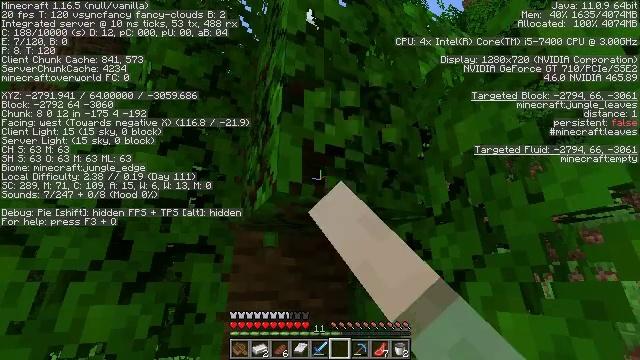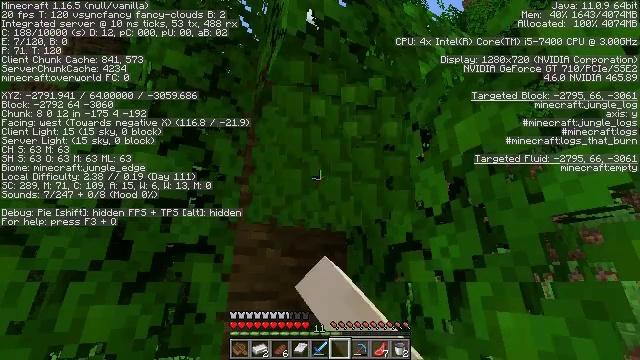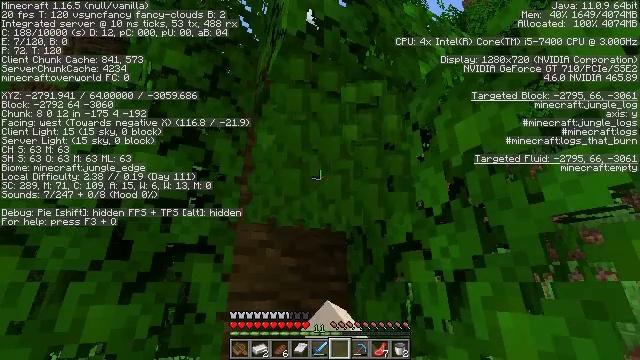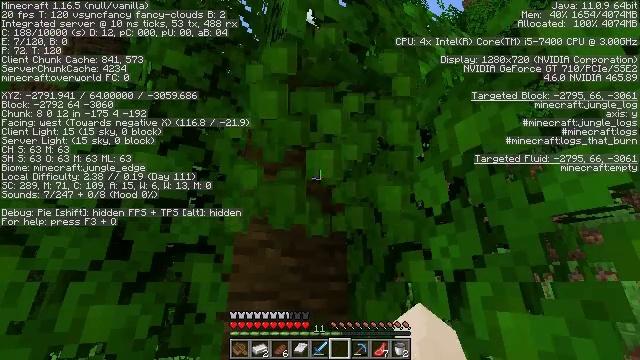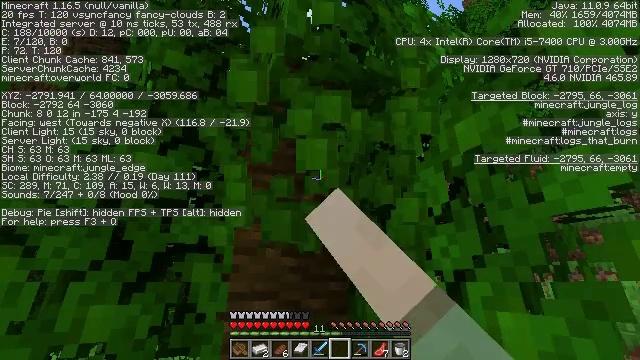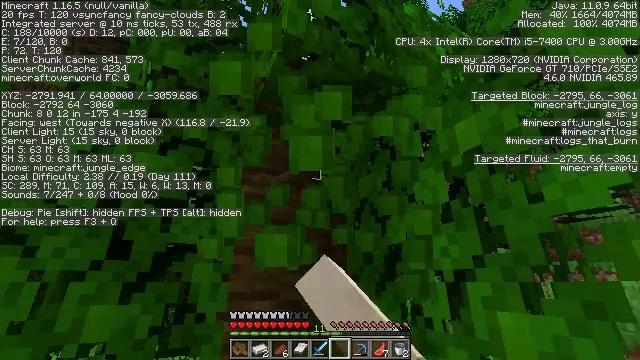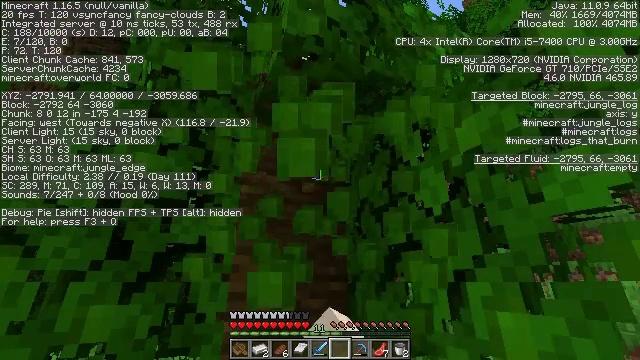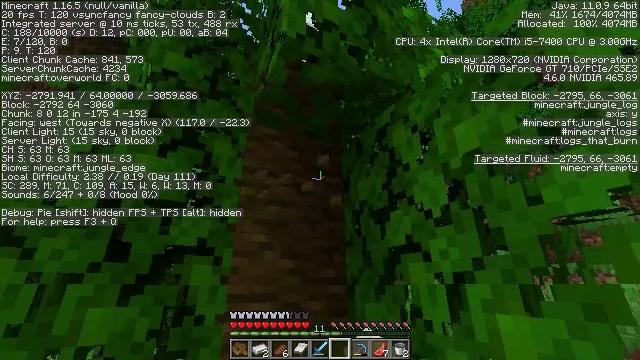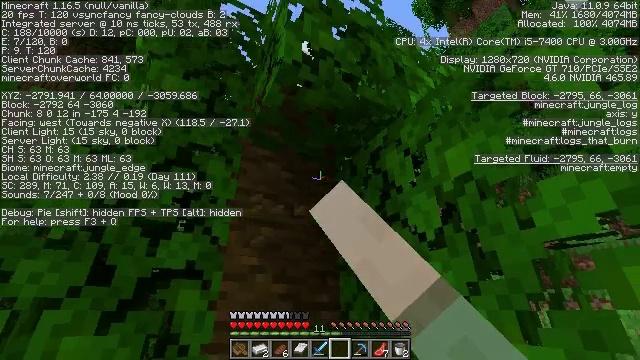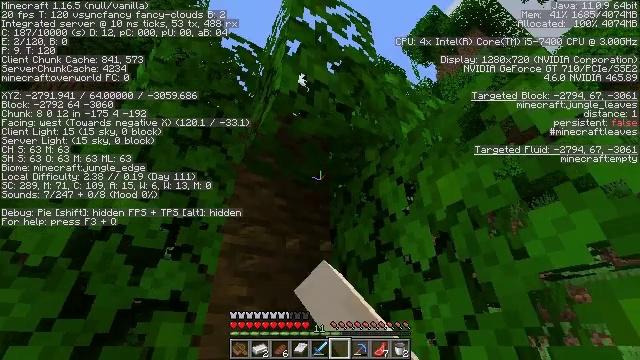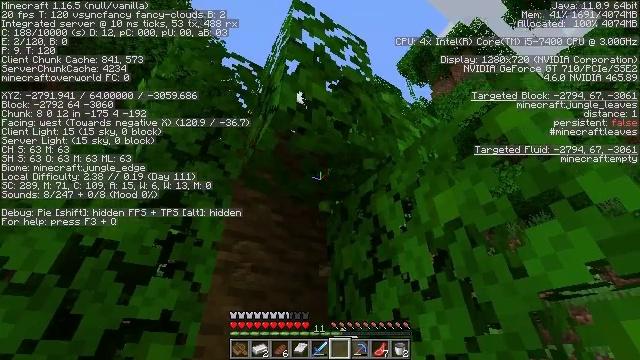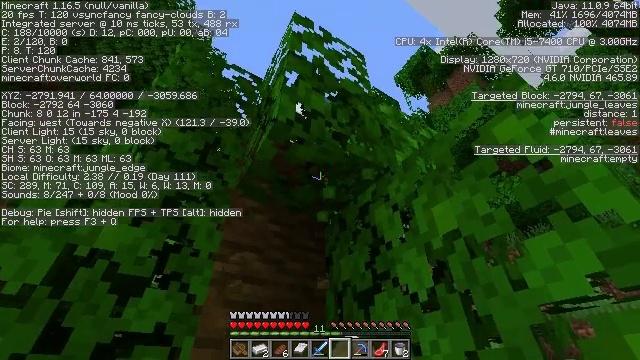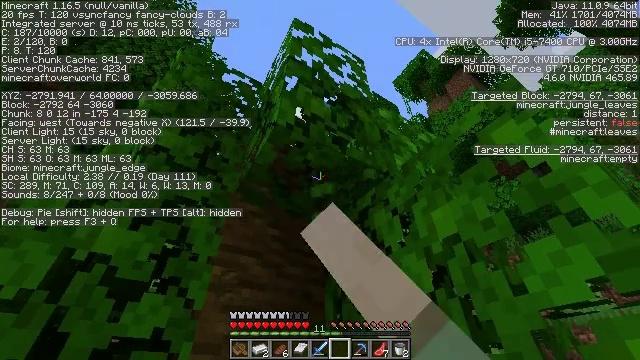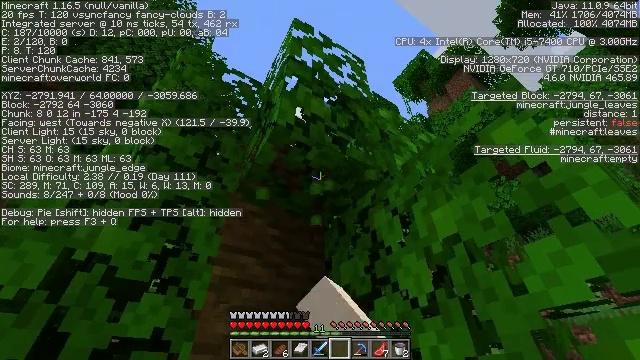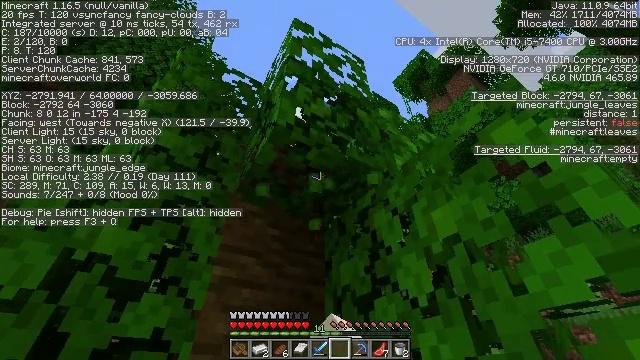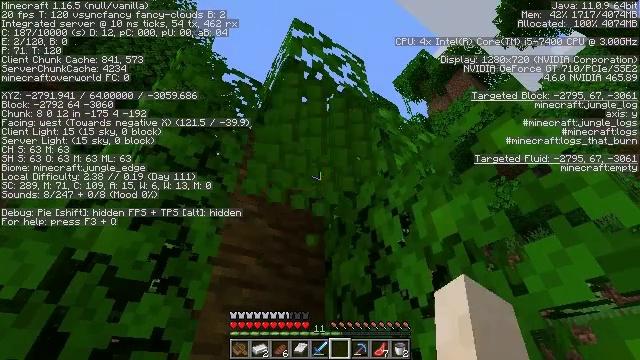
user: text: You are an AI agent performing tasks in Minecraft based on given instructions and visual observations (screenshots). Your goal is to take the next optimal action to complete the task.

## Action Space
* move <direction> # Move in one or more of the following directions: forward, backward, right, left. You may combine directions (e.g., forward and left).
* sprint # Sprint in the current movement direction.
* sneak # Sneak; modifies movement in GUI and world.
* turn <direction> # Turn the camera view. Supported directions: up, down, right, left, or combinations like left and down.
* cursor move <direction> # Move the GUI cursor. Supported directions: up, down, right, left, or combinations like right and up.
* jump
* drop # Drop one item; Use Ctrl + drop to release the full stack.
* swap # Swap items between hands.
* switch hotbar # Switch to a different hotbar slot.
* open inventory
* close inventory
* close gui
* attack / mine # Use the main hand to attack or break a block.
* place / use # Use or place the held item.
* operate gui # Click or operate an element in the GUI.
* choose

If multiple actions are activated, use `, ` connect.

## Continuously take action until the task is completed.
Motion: motion action
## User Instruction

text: Mine the jungle leaves to get saplings or sticks.
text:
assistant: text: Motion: attack / mine
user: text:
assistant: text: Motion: attack / mine
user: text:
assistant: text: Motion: attack / mine
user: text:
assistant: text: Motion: attack / mine
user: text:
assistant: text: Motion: attack / mine
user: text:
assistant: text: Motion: attack / mine
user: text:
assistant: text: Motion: attack / mine
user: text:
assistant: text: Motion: turn right and up, attack / mine
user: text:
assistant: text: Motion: turn right and up, attack / mine
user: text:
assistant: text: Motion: turn up, attack / mine
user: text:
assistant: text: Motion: turn up, attack / mine
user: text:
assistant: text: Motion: attack / mine
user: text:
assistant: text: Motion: attack / mine
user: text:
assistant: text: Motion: attack / mine
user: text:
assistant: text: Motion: attack / mine
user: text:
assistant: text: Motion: attack / mine
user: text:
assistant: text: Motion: attack / mine
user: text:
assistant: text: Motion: move forward and move right, attack / mine
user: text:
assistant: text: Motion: move forward and move right, turn left, attack / mine
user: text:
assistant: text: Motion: attack / mine